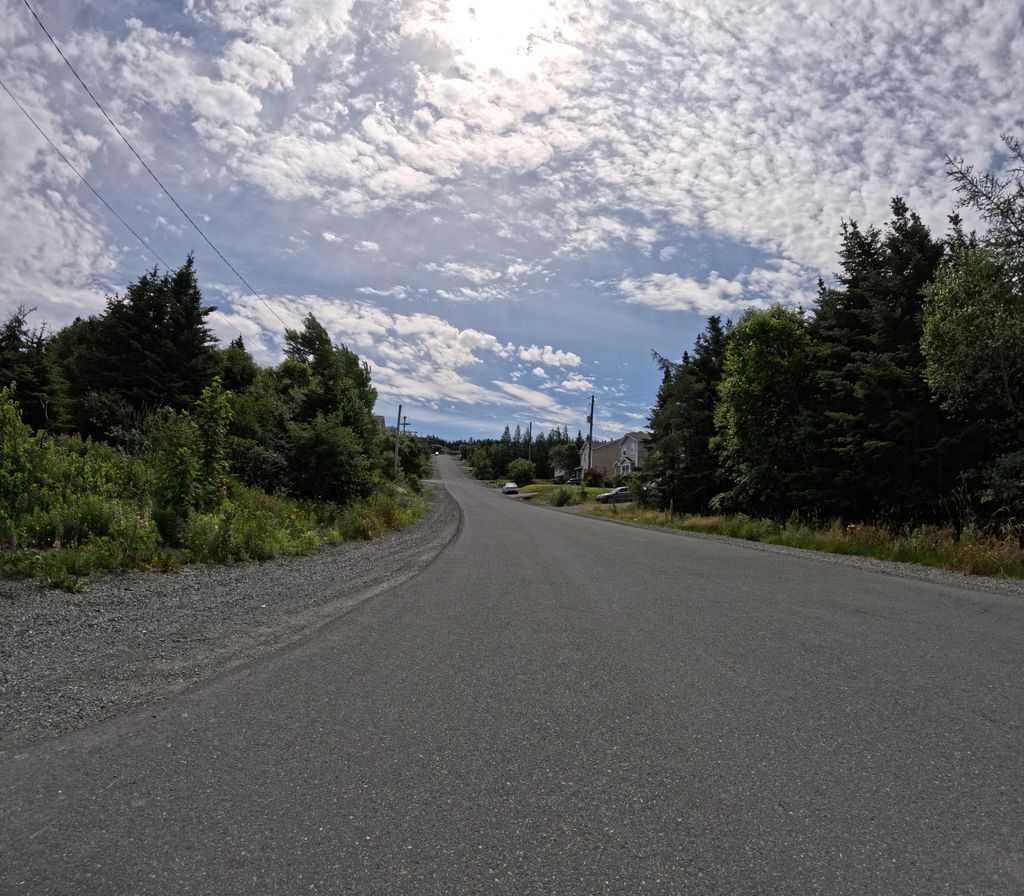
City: st_johns